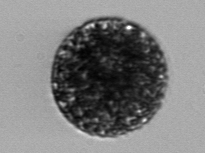
Label: Vicicitus_globosus